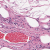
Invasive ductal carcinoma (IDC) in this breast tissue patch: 0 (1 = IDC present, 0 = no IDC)